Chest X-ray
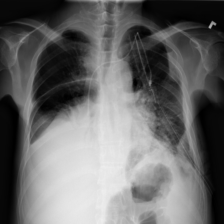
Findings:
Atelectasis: positive
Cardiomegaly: negative
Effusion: positive
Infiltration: positive
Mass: positive
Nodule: negative
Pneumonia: negative
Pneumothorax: negative
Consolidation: positive
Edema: negative
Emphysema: positive
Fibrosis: negative
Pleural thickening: negative
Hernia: negative